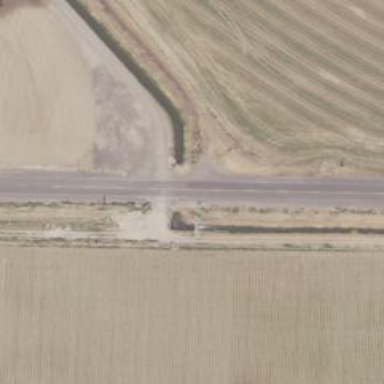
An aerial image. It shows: Culvert tunnel.